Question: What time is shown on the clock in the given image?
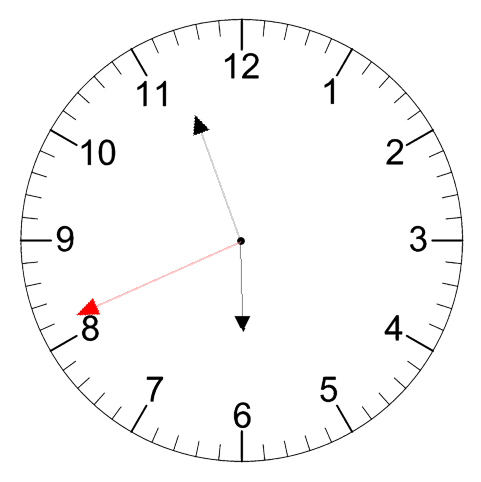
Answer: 05:56:41